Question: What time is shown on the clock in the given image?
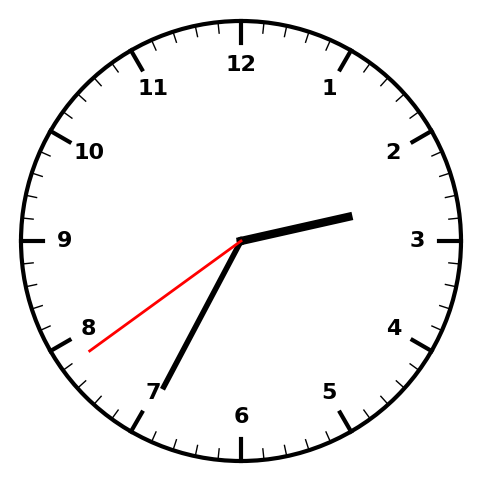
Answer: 02:34:39